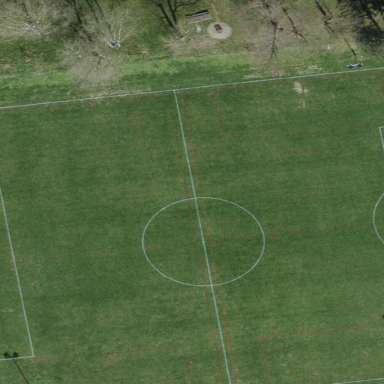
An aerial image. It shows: Soccer pitch for leisureland activities.